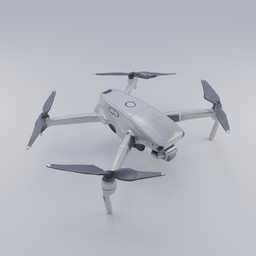
Label: mechanical